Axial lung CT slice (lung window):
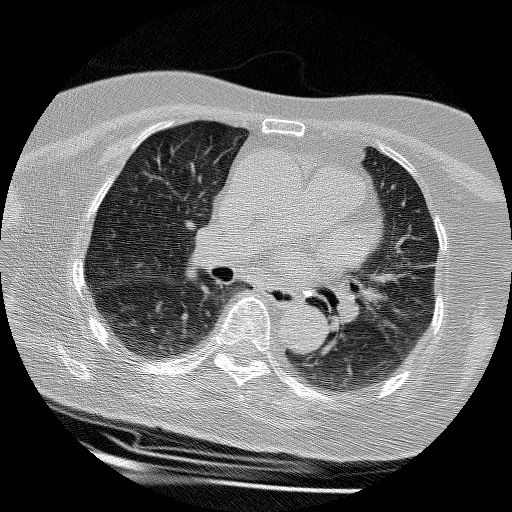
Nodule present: no